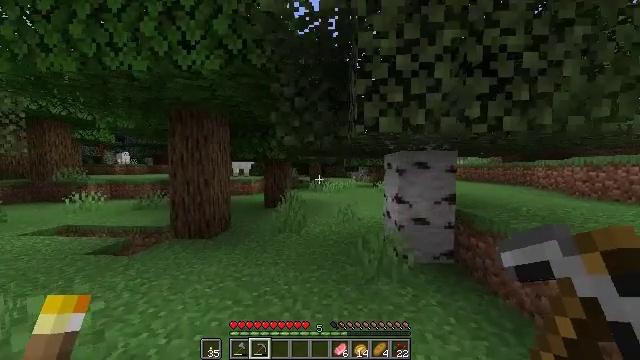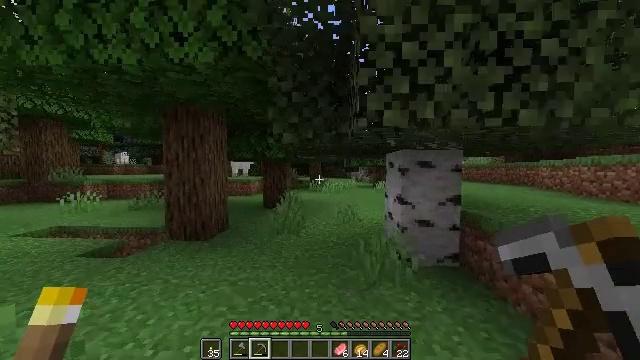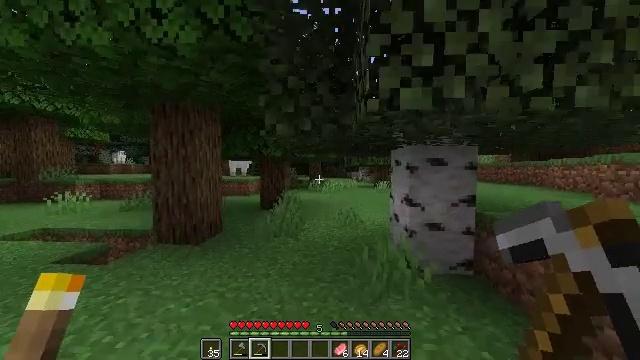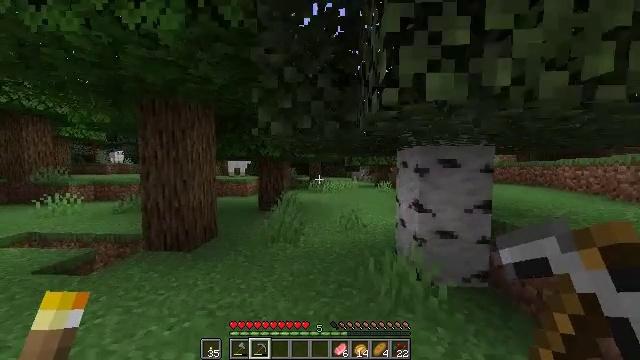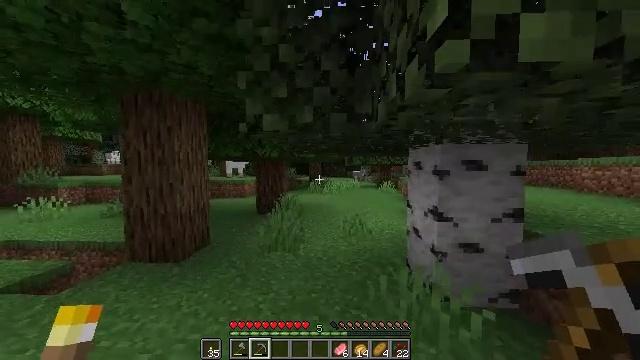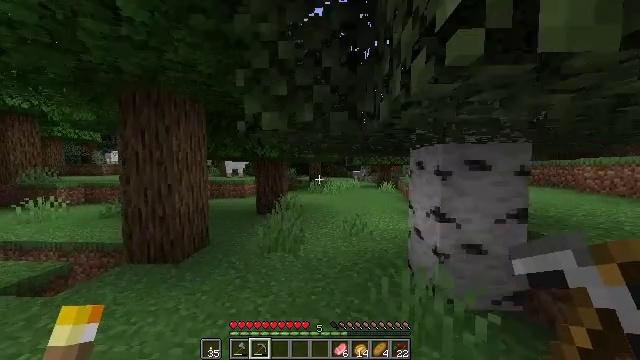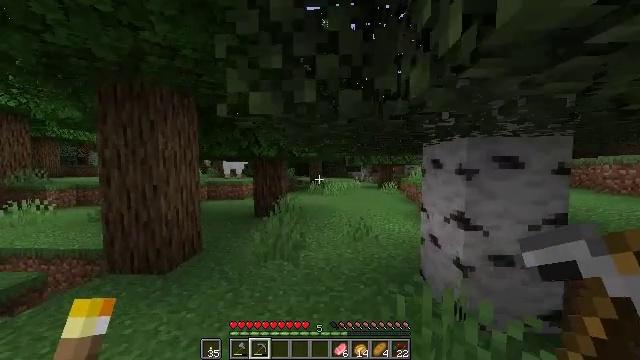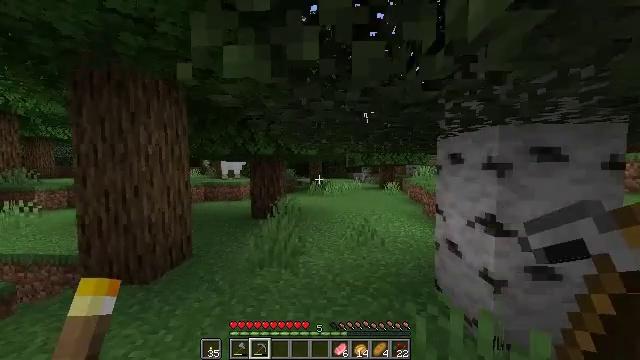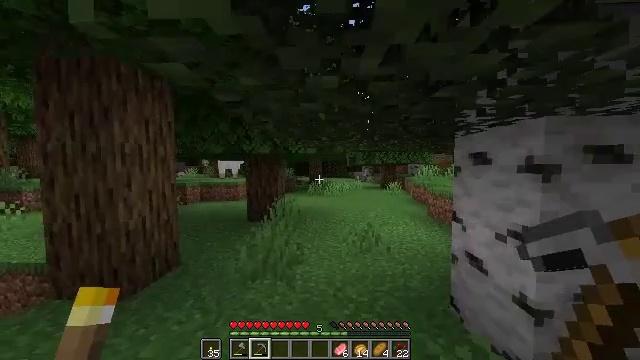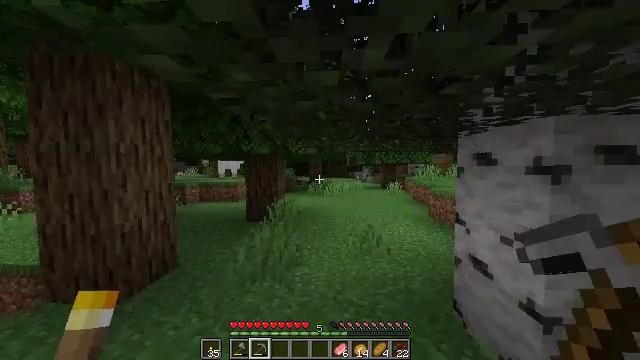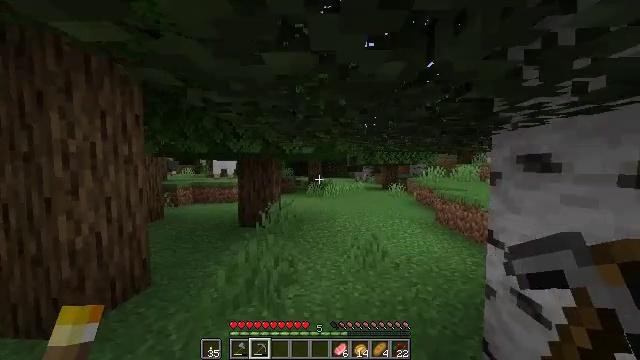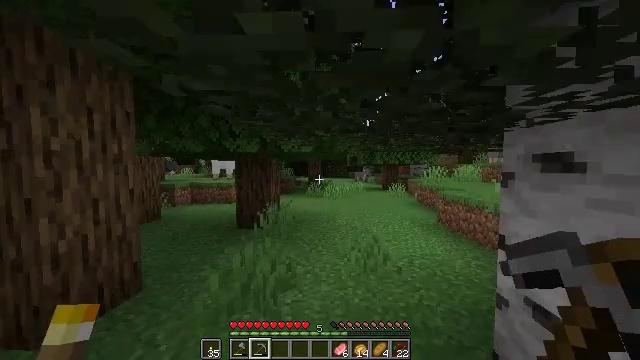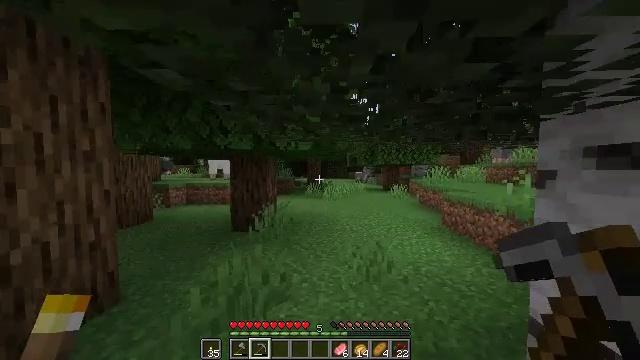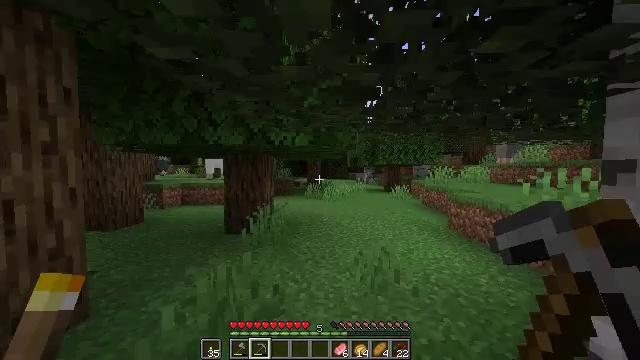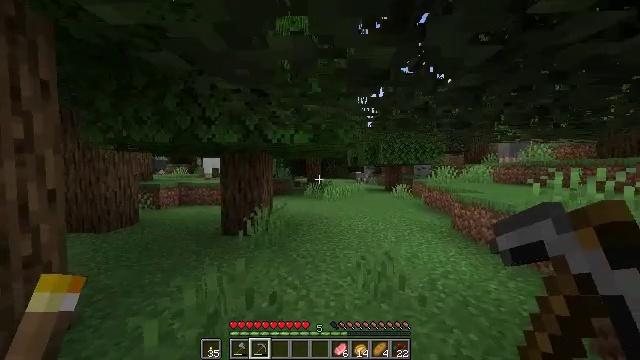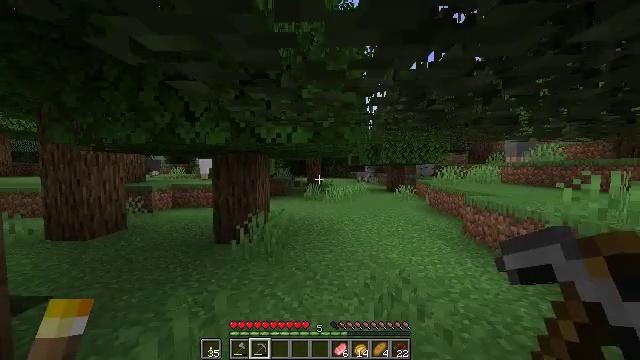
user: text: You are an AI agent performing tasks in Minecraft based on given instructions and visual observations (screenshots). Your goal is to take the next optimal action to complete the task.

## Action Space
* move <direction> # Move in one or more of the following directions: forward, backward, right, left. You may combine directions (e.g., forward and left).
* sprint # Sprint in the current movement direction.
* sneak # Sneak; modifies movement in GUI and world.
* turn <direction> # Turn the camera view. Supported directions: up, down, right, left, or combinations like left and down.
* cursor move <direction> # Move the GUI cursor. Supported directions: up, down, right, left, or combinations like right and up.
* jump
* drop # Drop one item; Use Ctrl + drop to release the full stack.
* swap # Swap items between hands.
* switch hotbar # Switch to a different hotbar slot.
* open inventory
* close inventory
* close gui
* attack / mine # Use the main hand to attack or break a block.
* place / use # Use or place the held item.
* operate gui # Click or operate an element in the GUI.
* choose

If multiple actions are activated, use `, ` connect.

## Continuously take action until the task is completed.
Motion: motion action
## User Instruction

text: Break the spruce leaves to clear the area.
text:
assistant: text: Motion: move forward, sprint
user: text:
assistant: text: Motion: move forward, sprint
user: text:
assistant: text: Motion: move forward, sprint
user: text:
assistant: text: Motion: move forward, sprint
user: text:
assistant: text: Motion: move forward, sprint
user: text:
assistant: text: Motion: move forward, sprint
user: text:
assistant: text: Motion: move forward, sprint
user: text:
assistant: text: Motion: move forward, sprint
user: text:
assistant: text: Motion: move forward, sprint
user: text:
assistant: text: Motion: move forward, sprint
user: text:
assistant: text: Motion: move forward, sprint
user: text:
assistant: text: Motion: move forward, sprint
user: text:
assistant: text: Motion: move forward, sprint
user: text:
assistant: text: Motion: move forward, sprint
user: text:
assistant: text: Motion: move forward, sprint
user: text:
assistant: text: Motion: move forward, sprint
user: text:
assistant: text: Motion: move forward, sprint
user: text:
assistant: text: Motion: move forward, sprint
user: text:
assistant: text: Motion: move forward, sprint
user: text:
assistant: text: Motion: move forward, sprint
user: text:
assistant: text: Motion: move forward, sprint
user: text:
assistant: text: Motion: move forward, sprint
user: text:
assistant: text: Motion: move forward, sprint
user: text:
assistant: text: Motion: move forward, sprint
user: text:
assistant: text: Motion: move forward and move right, sprint
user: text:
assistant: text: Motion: move forward and move right, sprint
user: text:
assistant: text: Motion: move forward, sprint
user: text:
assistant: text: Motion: move forward, sprint
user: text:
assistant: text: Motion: move forward, sprint
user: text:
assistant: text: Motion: move forward, sprint